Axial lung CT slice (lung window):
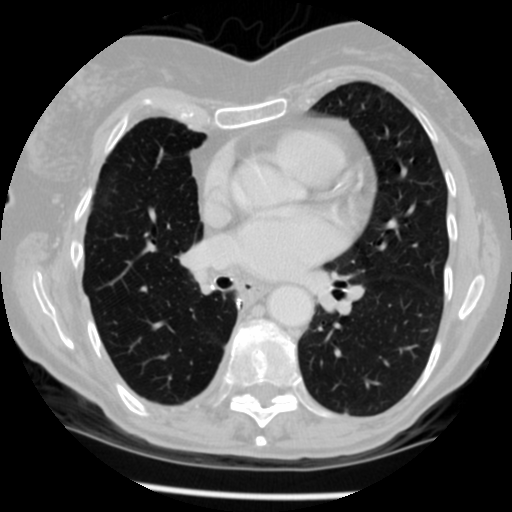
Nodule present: no